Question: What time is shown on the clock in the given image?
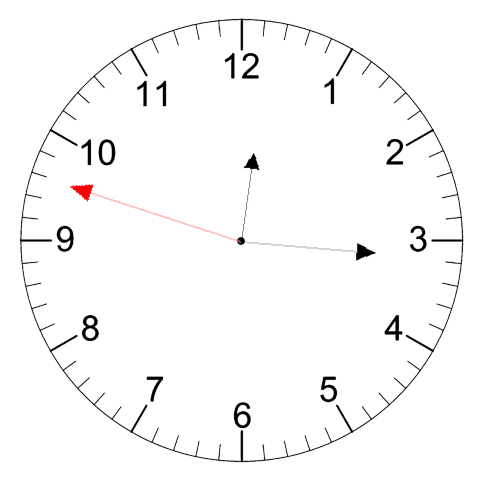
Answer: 12:15:48